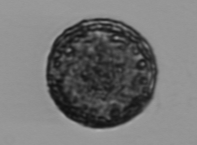
Label: Coscinodiscus